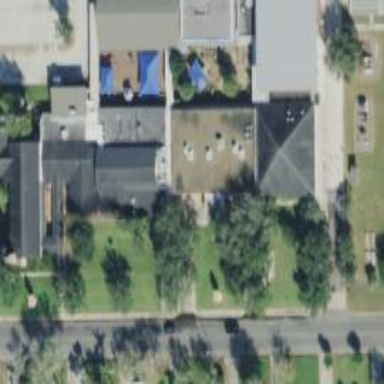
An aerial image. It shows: School.